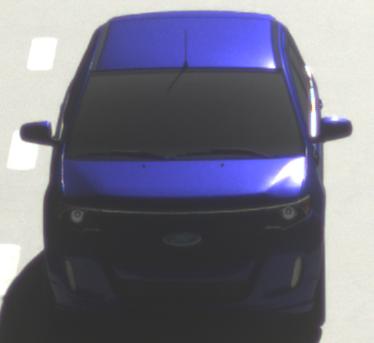
Make: Ford
Model: Edge
Detailed model: Gen. 1 Facelift
Model produced from: 2010
Model produced until: 2015
Doors: 5
Color: blue
Road condition: dry road
Daytime: morning or afternoon
Contrast: high contrast